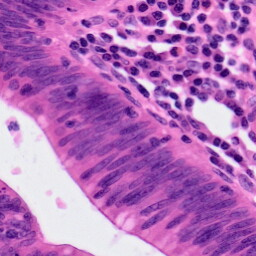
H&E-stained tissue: Colon